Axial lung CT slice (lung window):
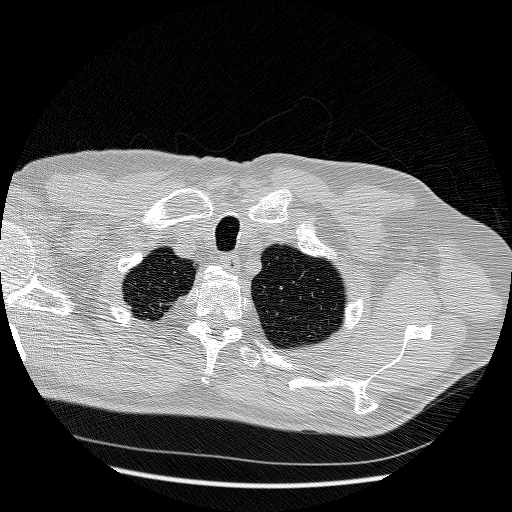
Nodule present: no